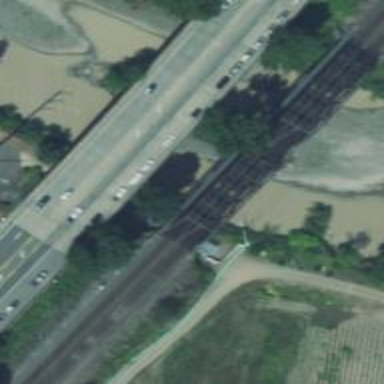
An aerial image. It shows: Truss bridge carrying railway tracks.